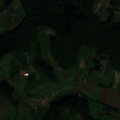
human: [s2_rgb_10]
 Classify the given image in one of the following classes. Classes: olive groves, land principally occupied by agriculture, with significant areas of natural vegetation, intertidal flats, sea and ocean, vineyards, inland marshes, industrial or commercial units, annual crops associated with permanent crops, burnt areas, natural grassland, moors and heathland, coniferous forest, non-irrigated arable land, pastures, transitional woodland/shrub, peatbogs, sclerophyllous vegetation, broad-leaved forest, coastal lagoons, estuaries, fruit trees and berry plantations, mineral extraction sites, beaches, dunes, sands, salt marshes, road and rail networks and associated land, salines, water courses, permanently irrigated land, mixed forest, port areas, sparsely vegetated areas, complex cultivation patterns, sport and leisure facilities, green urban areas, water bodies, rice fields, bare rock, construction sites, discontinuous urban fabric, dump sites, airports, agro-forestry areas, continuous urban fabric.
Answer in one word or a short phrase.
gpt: non-irrigated arable land, complex cultivation patterns, broad-leaved forest